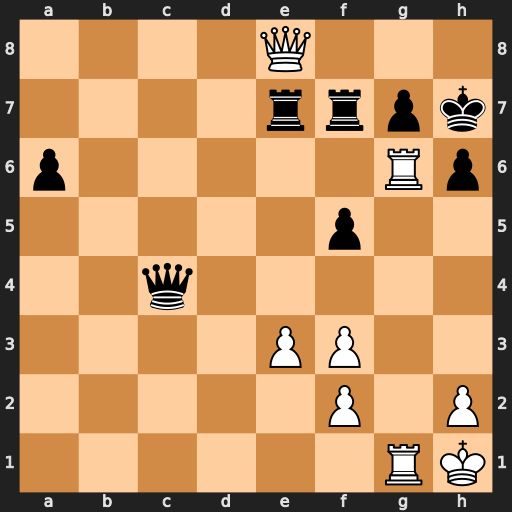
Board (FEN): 4Q3/4rrpk/p5Rp/5p2/2q5/4PP2/5P1P/6RK
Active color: w
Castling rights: -
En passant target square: -
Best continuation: Rxh6+ gxh6 Qg8#